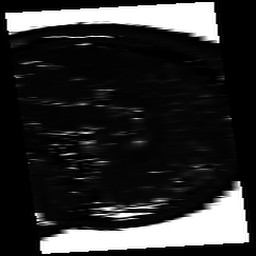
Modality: T2map
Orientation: sagittal
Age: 36
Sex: female
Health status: ill